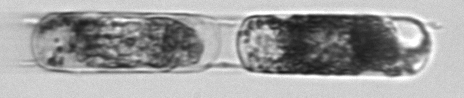
Label: Hemiaulus